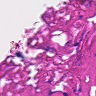
Metastatic tissue present: no